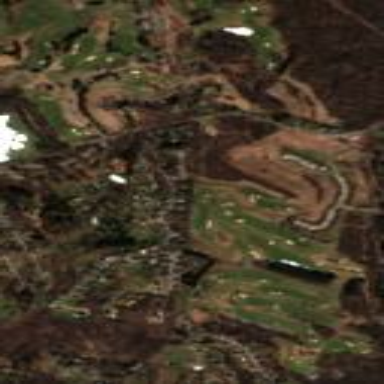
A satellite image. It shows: Golf course.